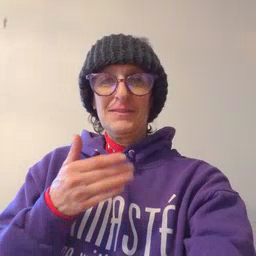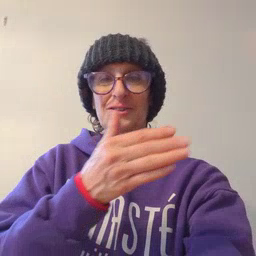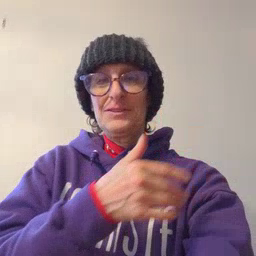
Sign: fish